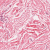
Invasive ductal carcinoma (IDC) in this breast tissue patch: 0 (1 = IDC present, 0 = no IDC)